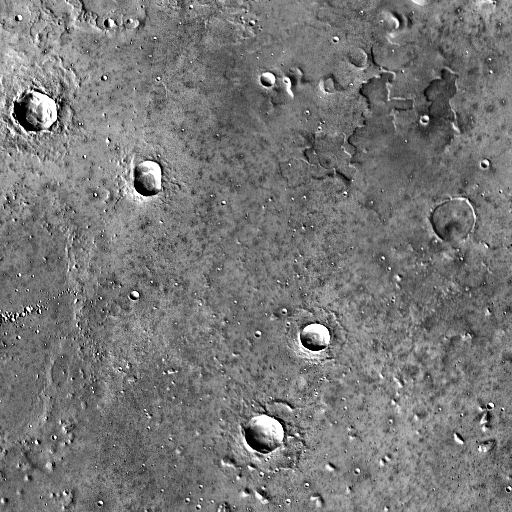
Crater classes present: Background, Other, Layered, Buried